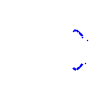
Particle: proton